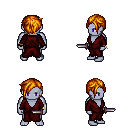
a pixel art fantasy rpg character, male body template, dark elf, purple skin, red robe, teal pants, dark blonde pixie cut hairstyle, bracelets, dagger, four views (front, back, left, right), 2x2 character sprite sheet, small pixel art, hard edges, no anti-aliasing